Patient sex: F
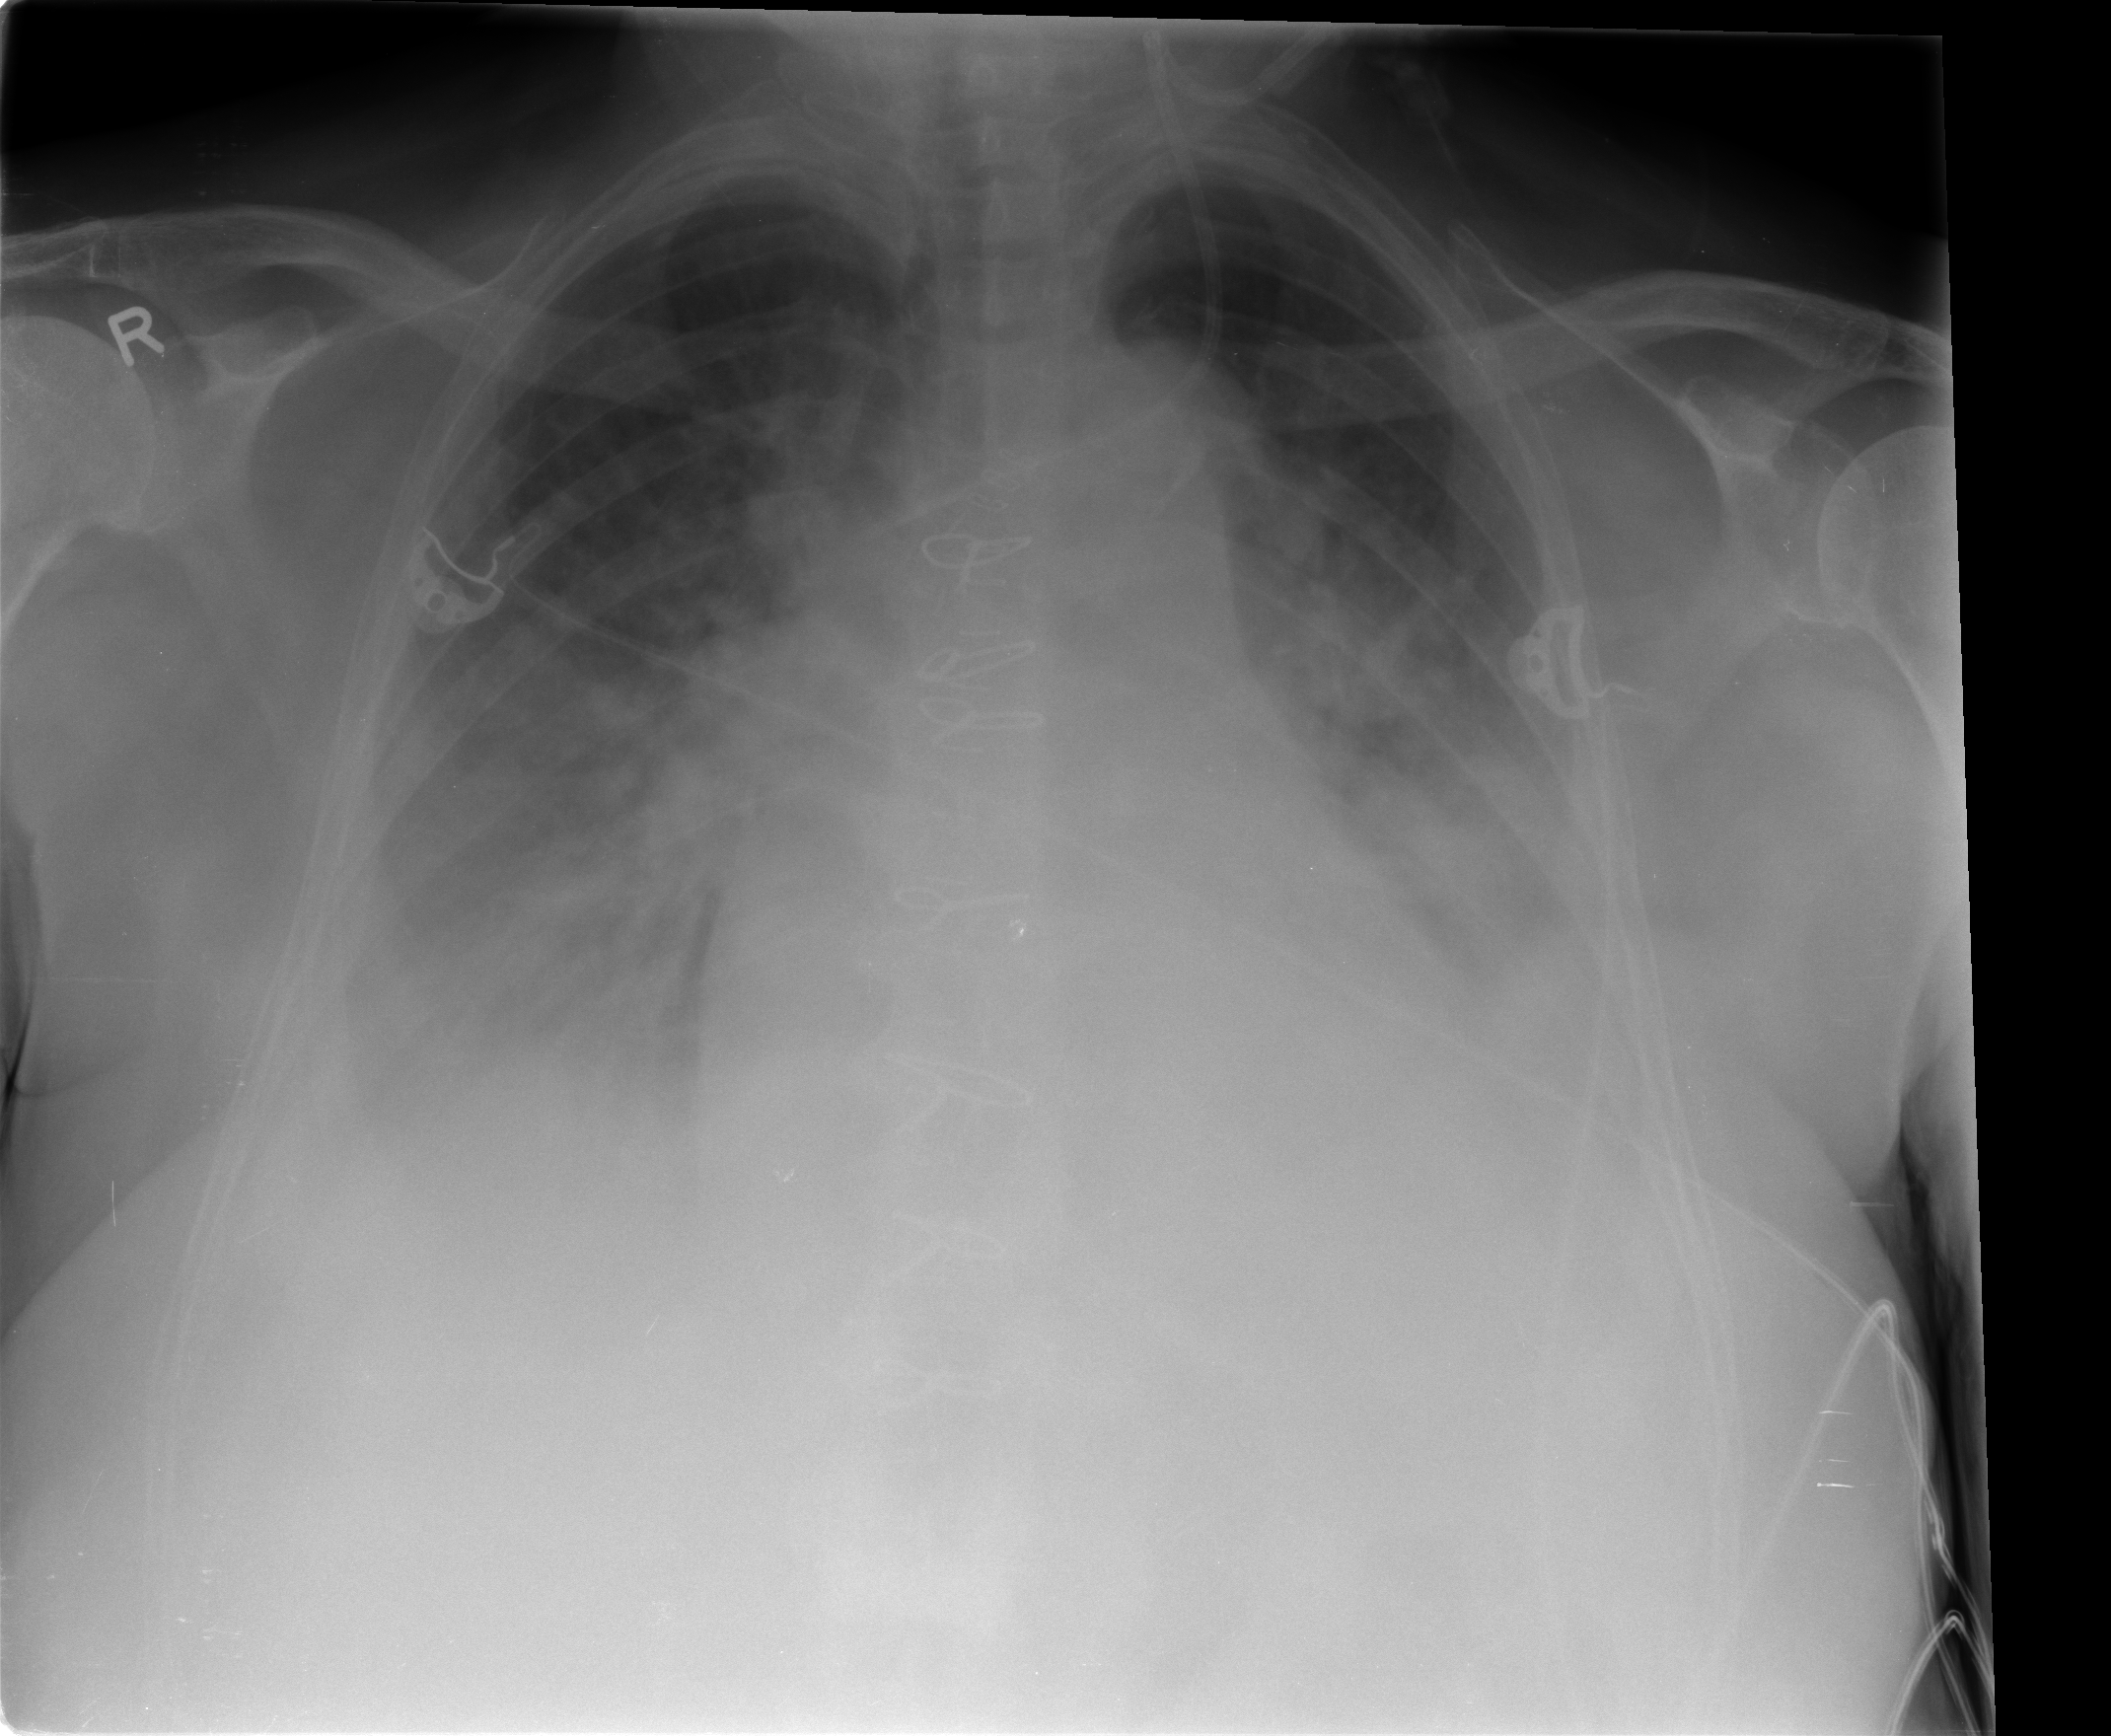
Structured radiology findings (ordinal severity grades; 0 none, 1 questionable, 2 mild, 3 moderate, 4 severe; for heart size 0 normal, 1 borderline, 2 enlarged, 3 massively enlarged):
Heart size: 2
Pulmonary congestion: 2
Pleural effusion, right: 3
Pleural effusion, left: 3
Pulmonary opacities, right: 2
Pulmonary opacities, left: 2
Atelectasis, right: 2
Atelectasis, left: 2